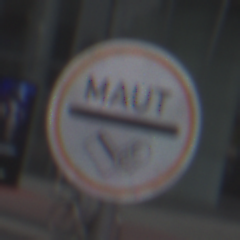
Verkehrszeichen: MautflichtigeStrecke
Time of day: MorningAfternoon
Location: Outdoor (Urban)
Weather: Overcast
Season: NotSpecified
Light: Natural